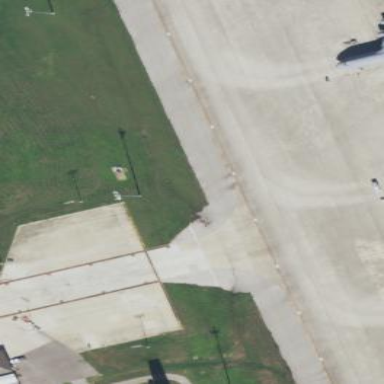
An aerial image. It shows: Apron at the airport.